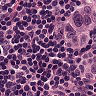
Metastatic tissue present: no